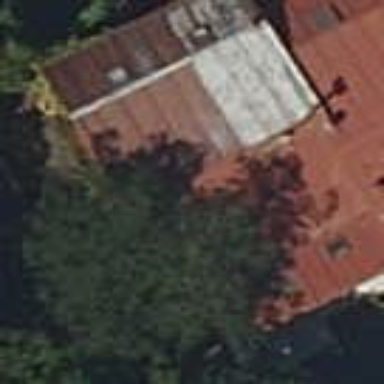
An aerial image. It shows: Terrace building.